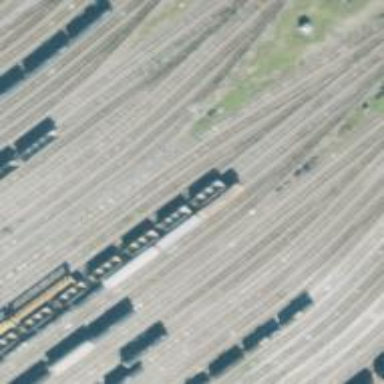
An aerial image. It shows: Railway yard.